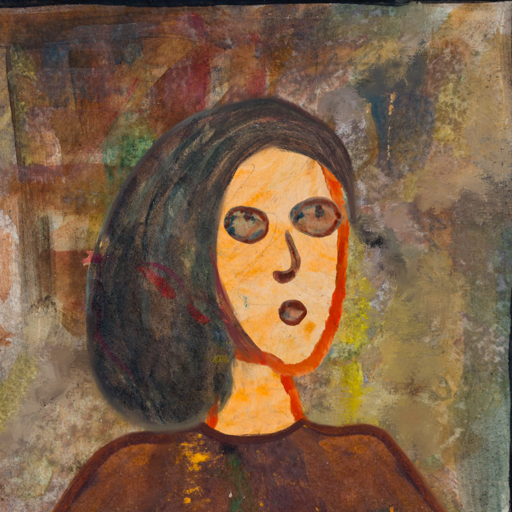
Background: Mosgoul, Head And Neck Side: Experience, Face Side: Orphan, Bust: Comrade, Hair Side: Gypsy_Mother, Head Accessory: Blank, Second Necklace: Blank, Necklace: Blank, Baby: Blank